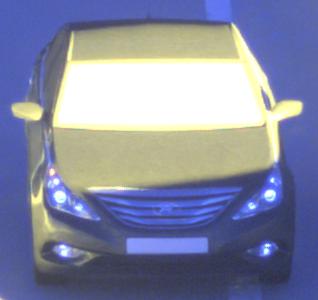
Make: Hyundai
Model: Sonata
Detailed model: Gen. 6 YF
Model produced from: 2009
Model produced until: 2016
Doors: 4
Color: gray
Road condition: dry road
Daytime: sunrise or sunset
Contrast: high contrast